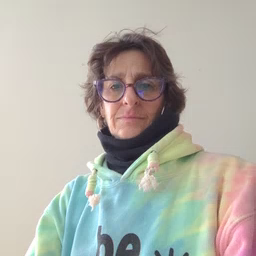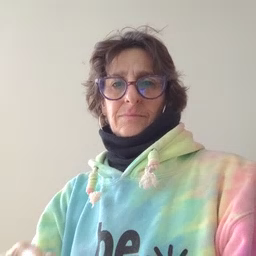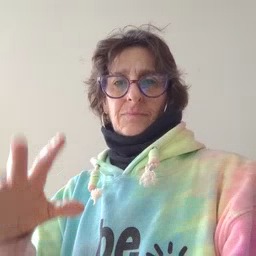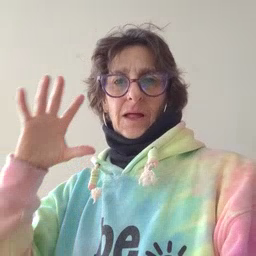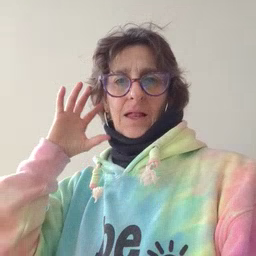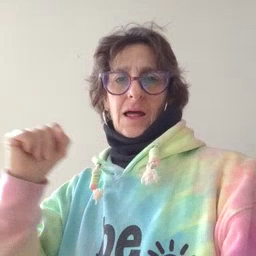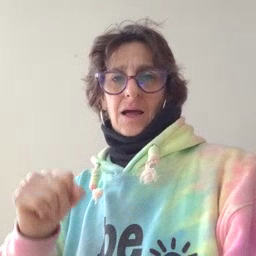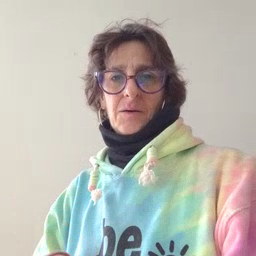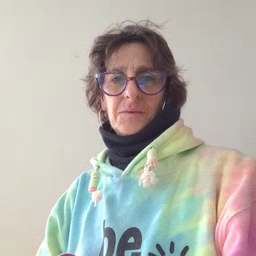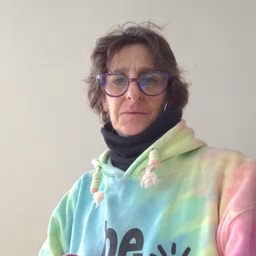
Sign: loud